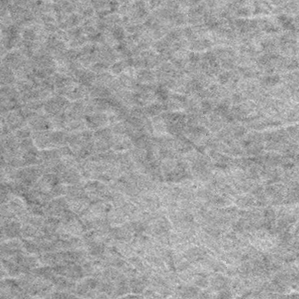
Label: frost